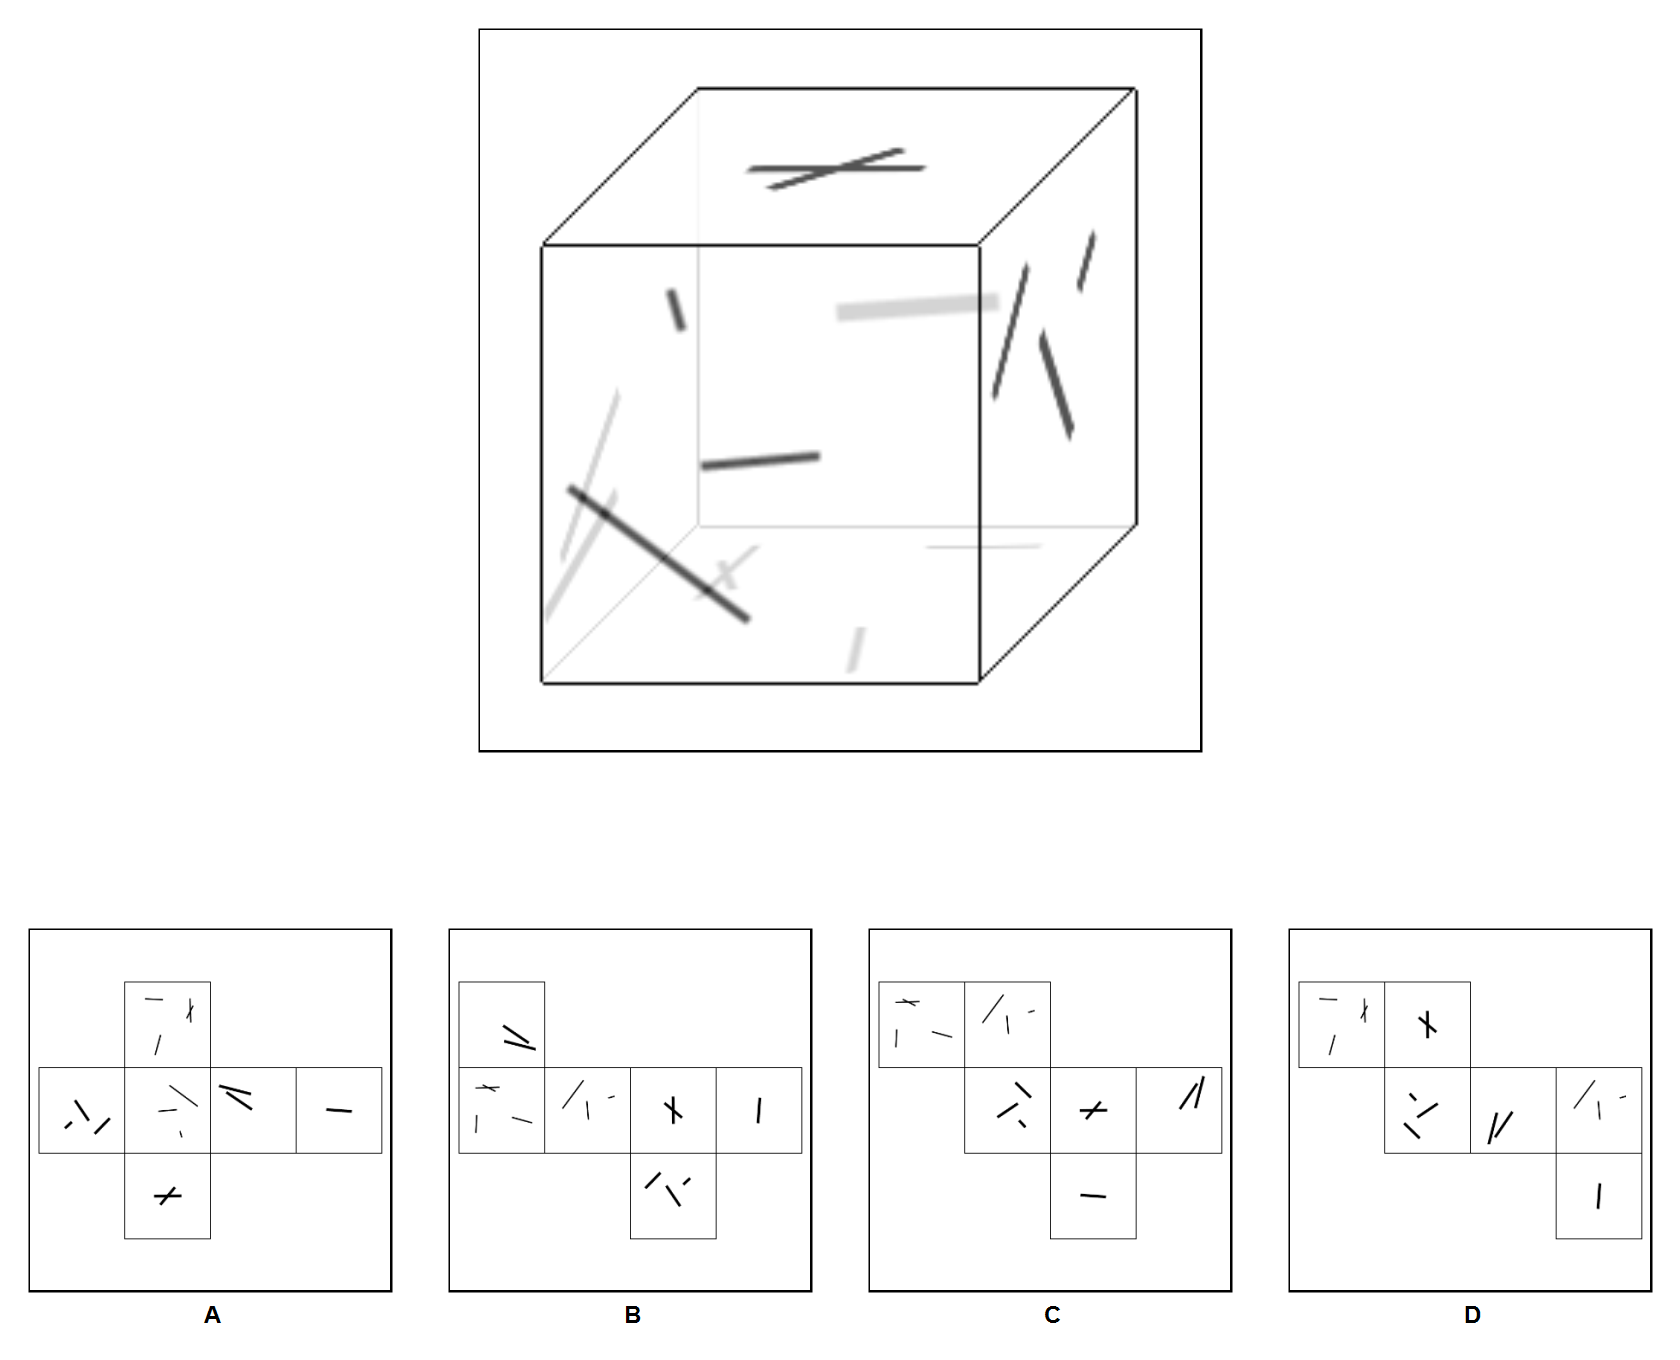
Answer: D